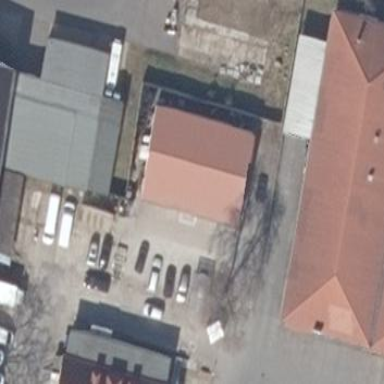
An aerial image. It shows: Gabled building used as car repair shop.